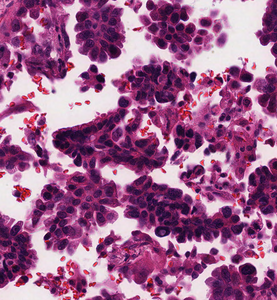
Tumor epithelial tissue: yes
Tumor-associated stroma tissue: no
Normal tissue: no